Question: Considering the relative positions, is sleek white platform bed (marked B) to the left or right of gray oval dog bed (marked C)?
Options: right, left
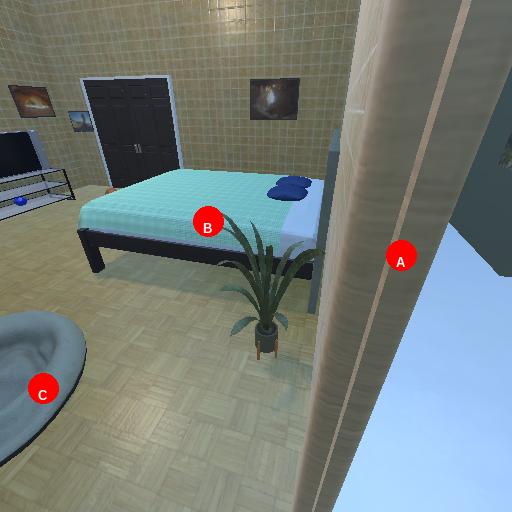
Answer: right